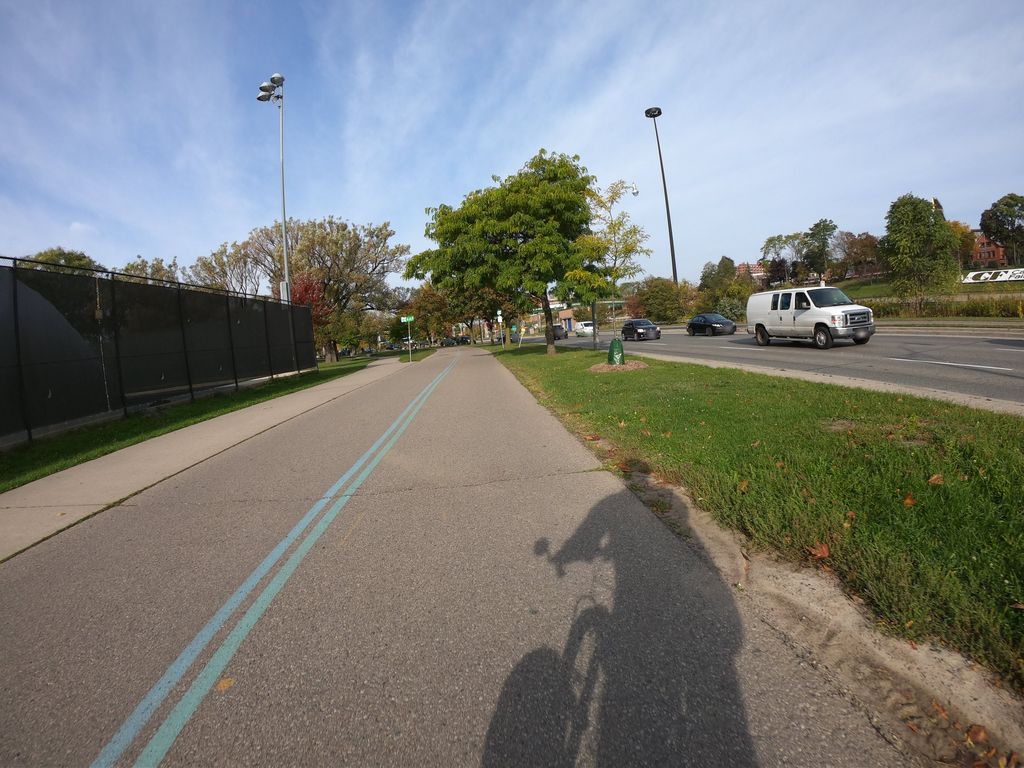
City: toronto